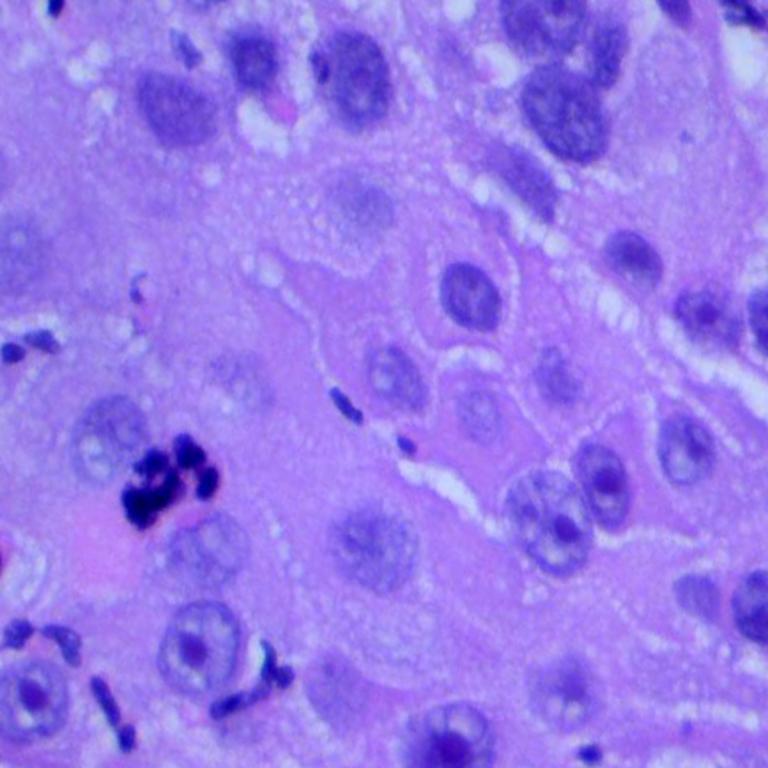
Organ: lung
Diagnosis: squamous carcinomas